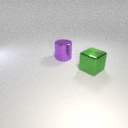
large purple metal cylinder behind large green metal cube